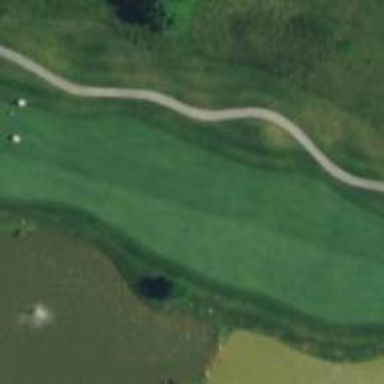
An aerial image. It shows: Golf hole.